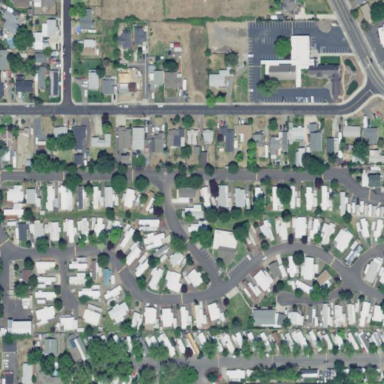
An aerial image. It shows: Residential area designated as trailer park.